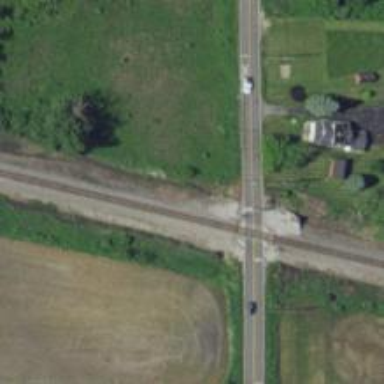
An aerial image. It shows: Railway track.